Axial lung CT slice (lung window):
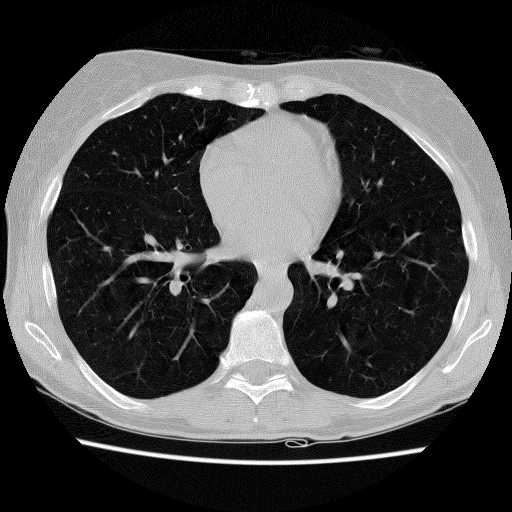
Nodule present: no